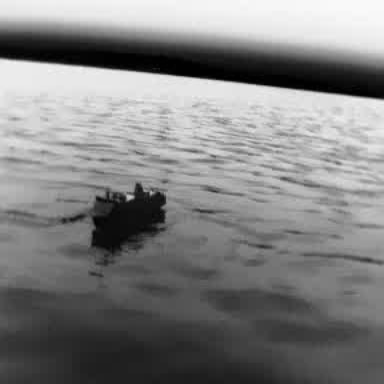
There is a container_ship in the infrared image.